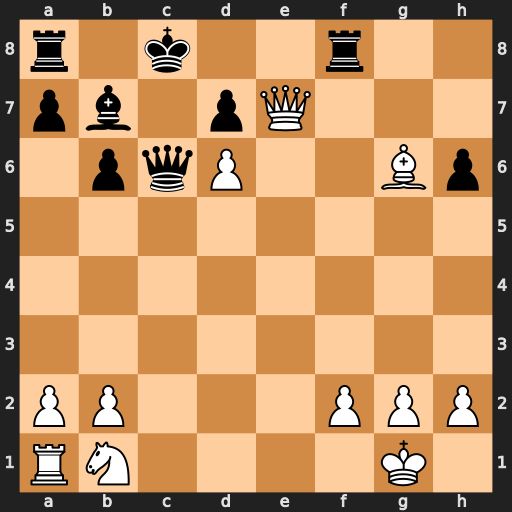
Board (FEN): r1k2r2/pb1pQ3/1pqP2Bp/8/8/8/PP3PPP/RN4K1
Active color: w
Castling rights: -
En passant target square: -
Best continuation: Qxf8#